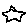
Label: star